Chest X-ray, PA view. Patient: 31 years old, sex M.
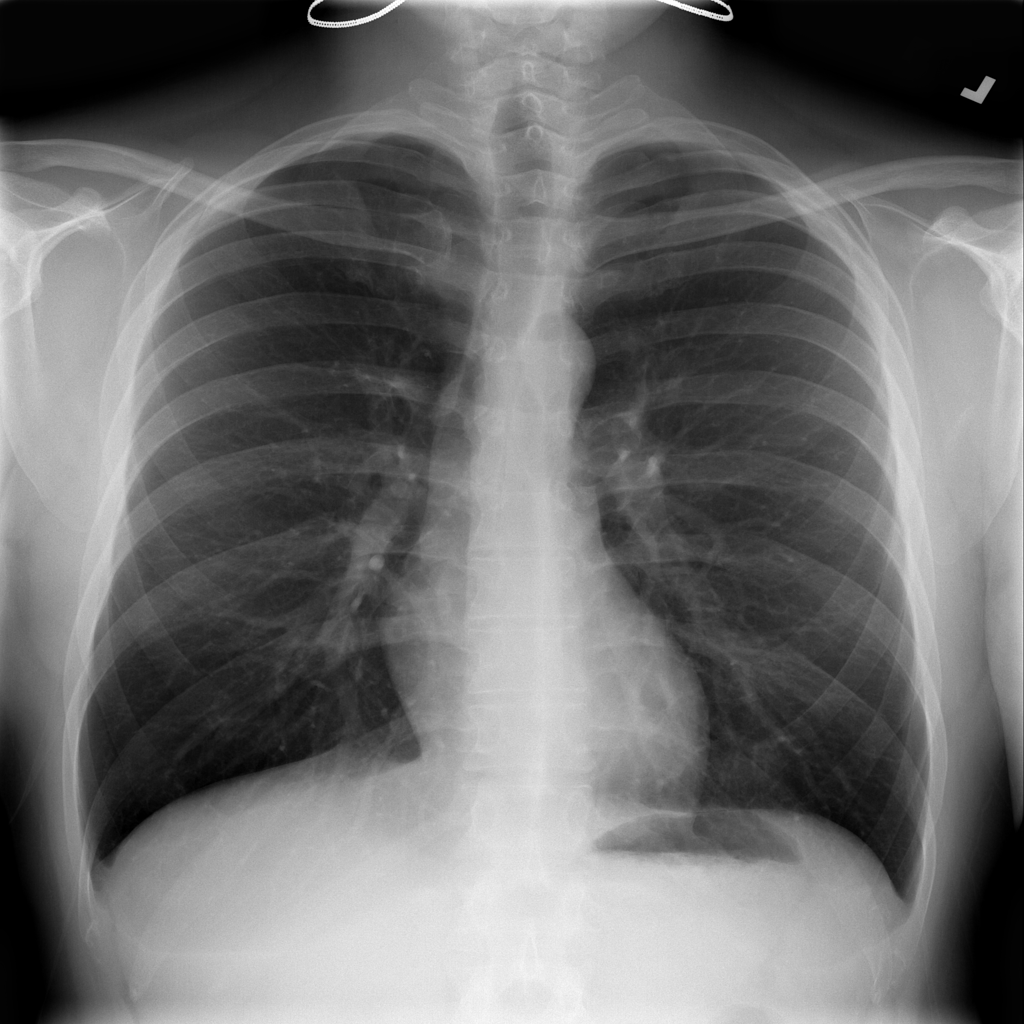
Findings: No Finding